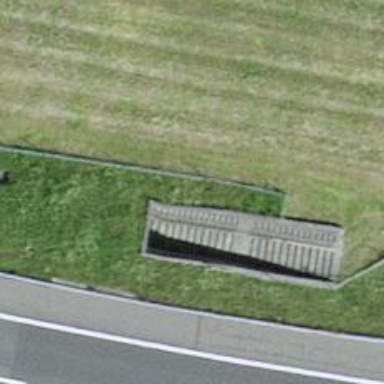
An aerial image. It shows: Concrete steps leading into tunnel.